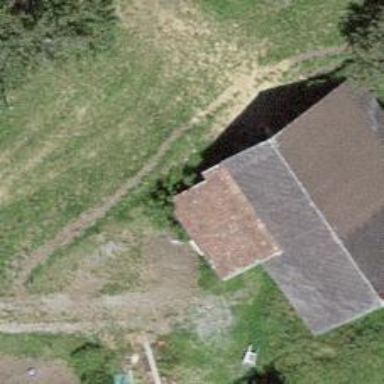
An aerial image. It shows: Barn.